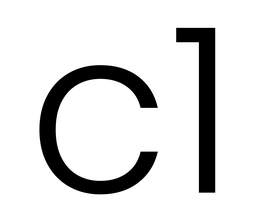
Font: Poppins-Light